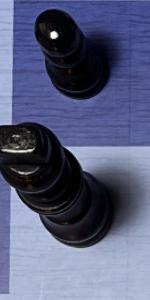
Label: King_Black